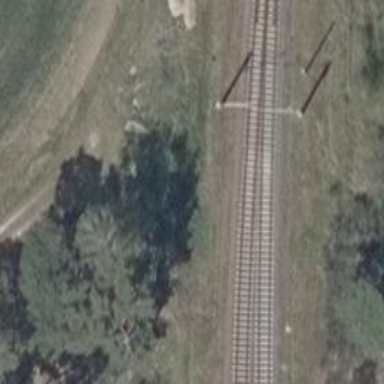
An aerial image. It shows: Railway with electrified contact lines.